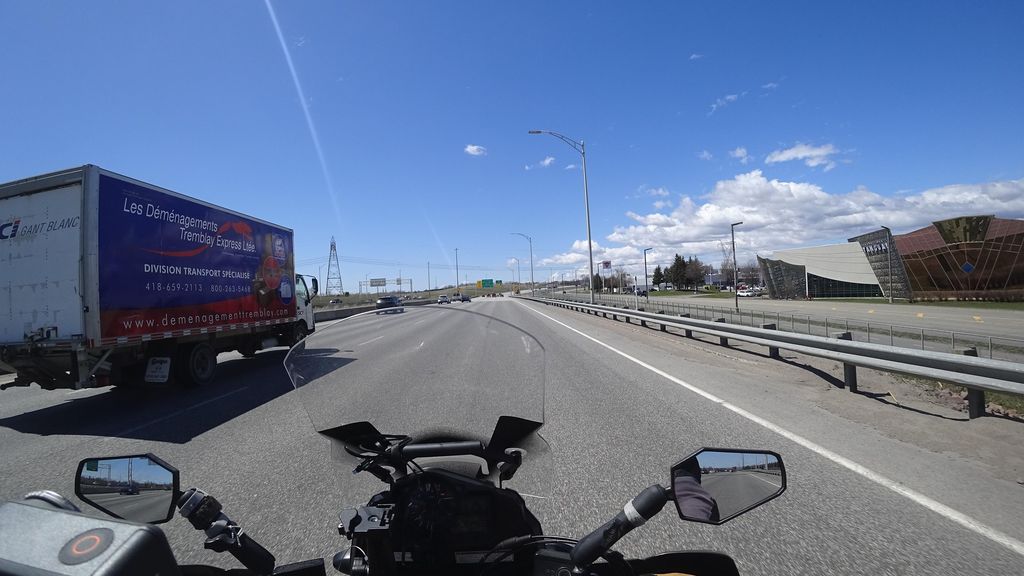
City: quebec_city